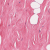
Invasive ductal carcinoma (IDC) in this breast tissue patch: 0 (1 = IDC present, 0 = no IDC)